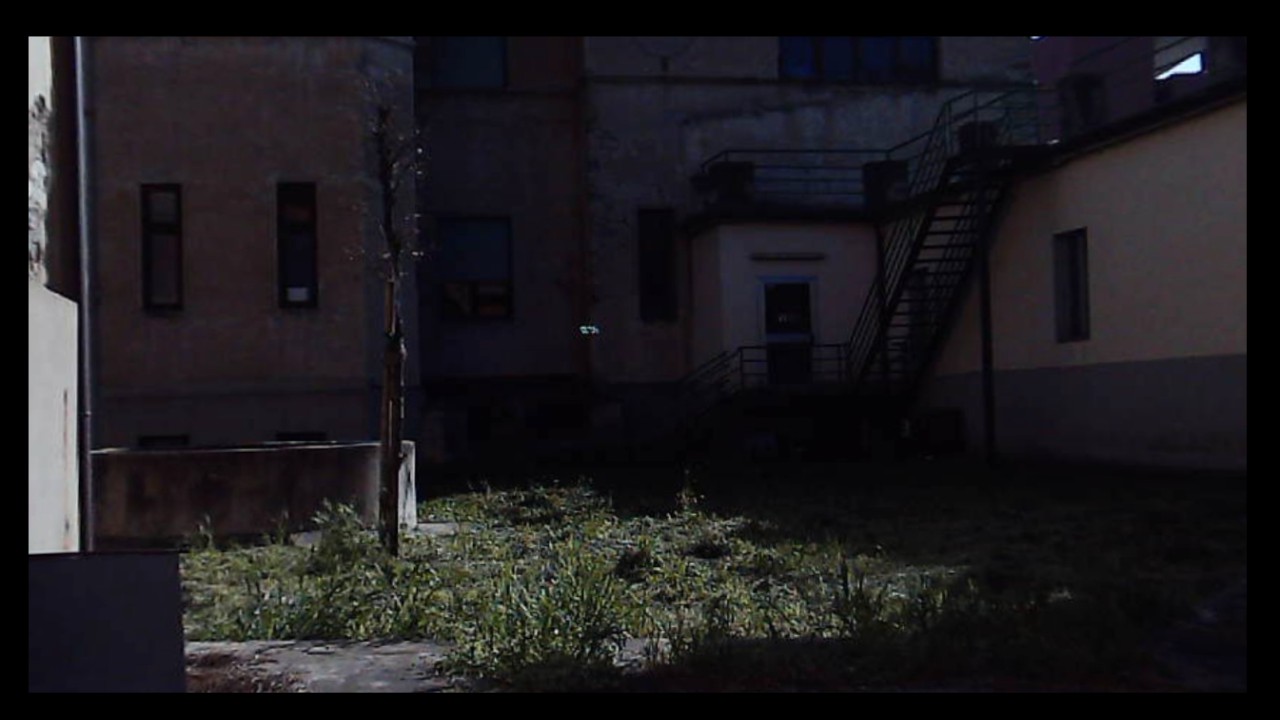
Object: Betafpv air75